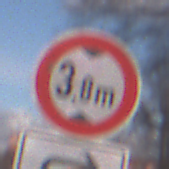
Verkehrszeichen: TatsaechlicheHoehe
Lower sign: RichtungsangabeDurchPfeile5
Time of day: MorningAfternoon
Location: Outdoor (Nature)
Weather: PartlyCloudy
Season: NotSpecified
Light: Natural